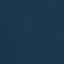
Label: SeaLake